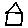
Label: house